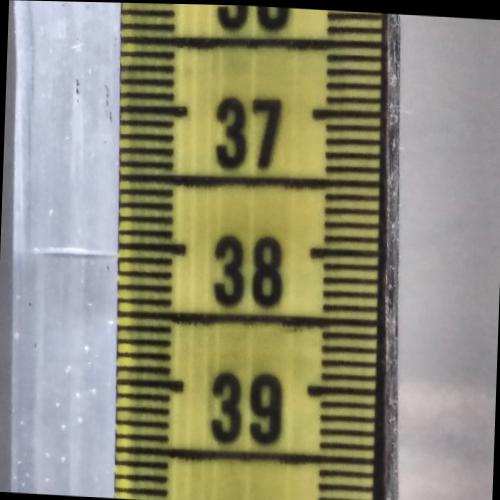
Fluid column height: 38.1 cm